Chest X-ray:
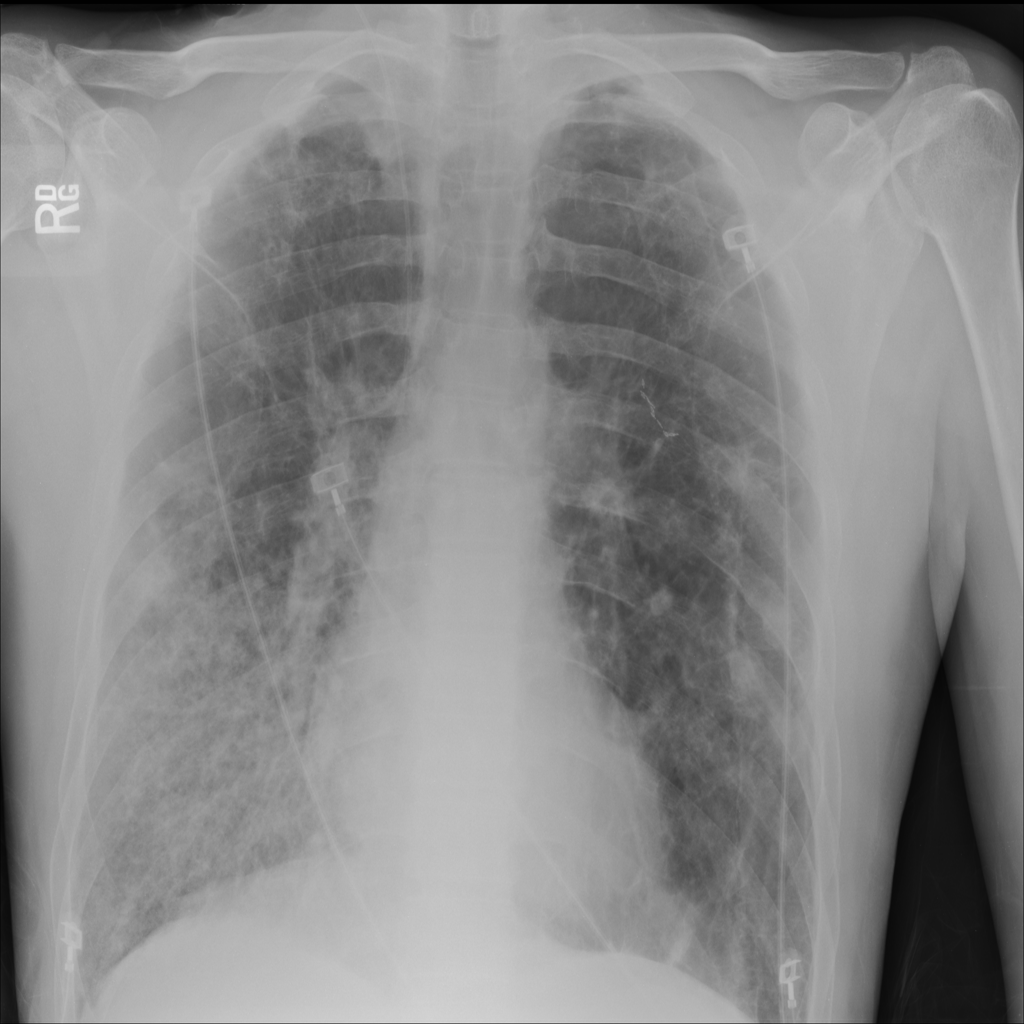
Findings: Fibrosis, Consolidation, Effusion
No abnormal finding: no